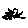
Label: square